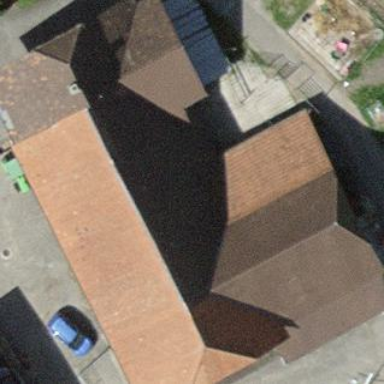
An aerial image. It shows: Farm building.